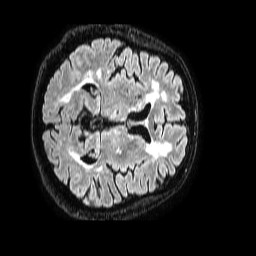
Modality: FLAIR
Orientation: axial
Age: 68
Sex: male
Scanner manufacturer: philips
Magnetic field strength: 1.5 T
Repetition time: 4.8 s
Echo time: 0.3 s